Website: walmart
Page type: billing-address
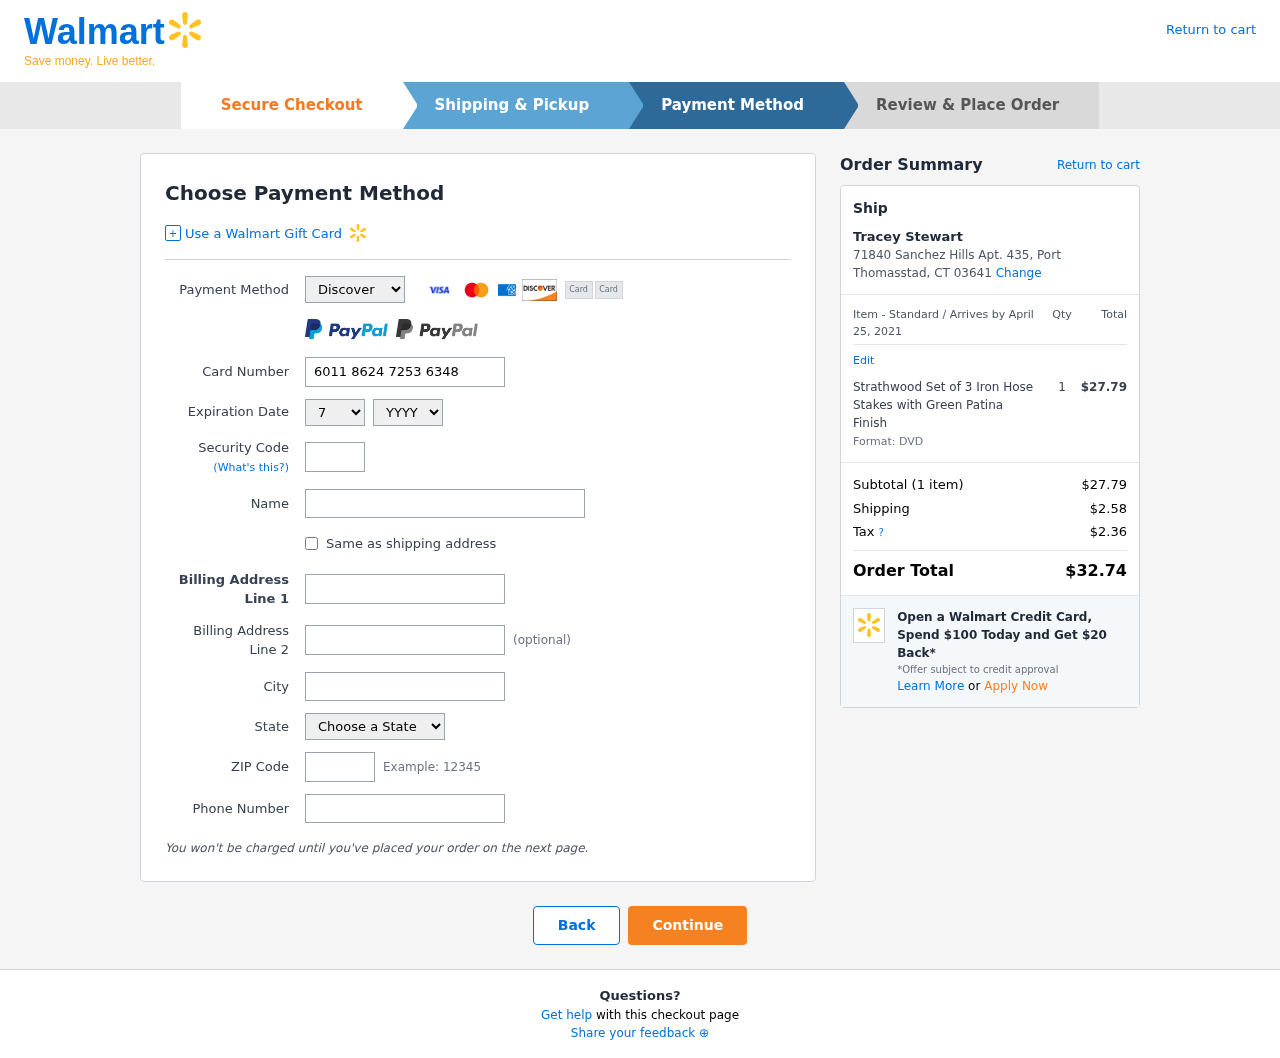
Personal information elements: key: PII_CARD_CVV
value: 709
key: PII_CARD_EXPIRY_MONTH
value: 07
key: PII_CARD_EXPIRY_YEAR
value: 30
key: PII_CARD_NUMBER
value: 6011 8624 7253 6348
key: PII_CARD_TYPE
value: Discover
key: PII_CITY
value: Port Thomasstad
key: PII_CITY_STATE_ZIP
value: Port Thomasstad, CT 03641
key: PII_FULLNAME
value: Tracey Stewart
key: PII_PHONE
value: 8509777254
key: PII_POSTCODE
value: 03641
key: PII_STATE
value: Connecticut
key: PII_STREET
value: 71840 Sanchez Hills Apt. 435
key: PII_FULLNAME2
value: Tracey Stewart
Product elements: key: PRODUCT1_NAME
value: Strathwood Set of 3 Iron Hose Stakes with Green Patina Finish
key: PRODUCT1_PRICE
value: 27.79
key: PRODUCT1_QUANTITY
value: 1
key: PRODUCT1_DESC
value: Format: DVD
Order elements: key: ORDER_DELIVERY_DATE
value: April 25, 2021
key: ORDER_NUM_ITEMS
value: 1
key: ORDER_SUBTOTAL
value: $27.79
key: ORDER_SHIPPING_COST
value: $2.58
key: ORDER_TAX
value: $2.36
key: ORDER_TOTAL
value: $32.74